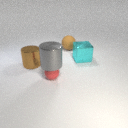
large gray metal cylinder above small red rubber sphere